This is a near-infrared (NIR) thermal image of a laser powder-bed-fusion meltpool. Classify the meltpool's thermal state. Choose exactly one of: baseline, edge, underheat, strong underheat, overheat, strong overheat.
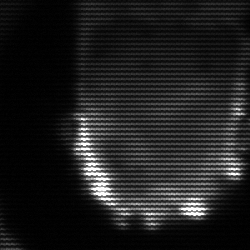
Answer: baseline